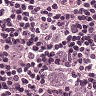
Metastatic tissue present: yes